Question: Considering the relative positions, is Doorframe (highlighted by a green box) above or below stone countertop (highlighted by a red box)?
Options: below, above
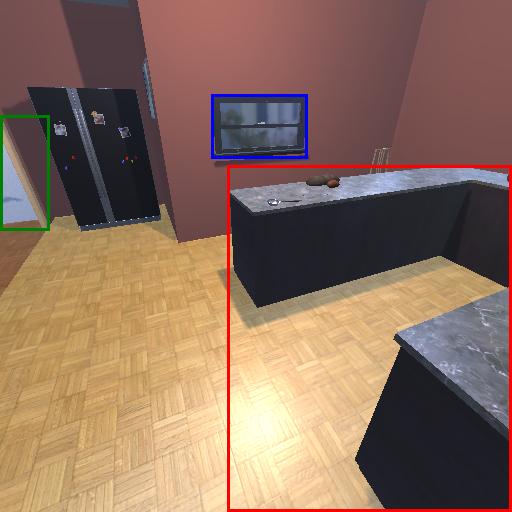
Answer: below